Question: I am creating a minecraft clone, and whenever I move the camera even a little bit fast there is a big tear between the chunks as shown here:

Each chunk is 32x32x32 cubes and has a single vertex buffer for each kind of cube, in case it matters. I am drawing 2D text on the screen as well, and I learned that I had to set the graphic device state for each kind of drawing. Here is how I'm drawing the cubes:
'''
GraphicsDevice.Clear(Color.LightSkyBlue);
#region 3D
// Set the device
device.BlendState = BlendState.Opaque;
device.DepthStencilState = DepthStencilState.Default;
device.RasterizerState = RasterizerState.CullCounterClockwise;
// Go through each shader and draw the cubes of that style
lock (GeneratedChunks)
{
foreach (KeyValuePair<CubeType, BasicEffect> KVP in CubeType_Effect)
{
// Iterate through each technique in this effect
foreach (EffectPass pass in KVP.Value.CurrentTechnique.Passes)
{
// Go through each chunk in our chunk map, and pluck out the cubetype we care about
foreach (Vector3 ChunkKey in GeneratedChunks)
{
if (ChunkMap[ChunkKey].CubeType_TriangleCounts[KVP.Key] > 0)
{
pass.Apply(); // assign it to the video card
KVP.Value.View = camera.ViewMatrix;
KVP.Value.Projection = camera.ProjectionMatrix;
KVP.Value.World = worldMatrix;
device.SetVertexBuffer(ChunkMap[ChunkKey].CubeType_VertexBuffers[KVP.Key]);
device.DrawPrimitives(PrimitiveType.TriangleList, 0, ChunkMap[ChunkKey].CubeType_TriangleCounts[KVP.Key]);
}
}
}
}
}
#endregion
'''
The world looks fine if I'm standing still. I thought this might be because I'm in windowed mode, but when I toggled full screen the problem persisted. I also assume that XNA is double buffered by itself? Or so google has told me.
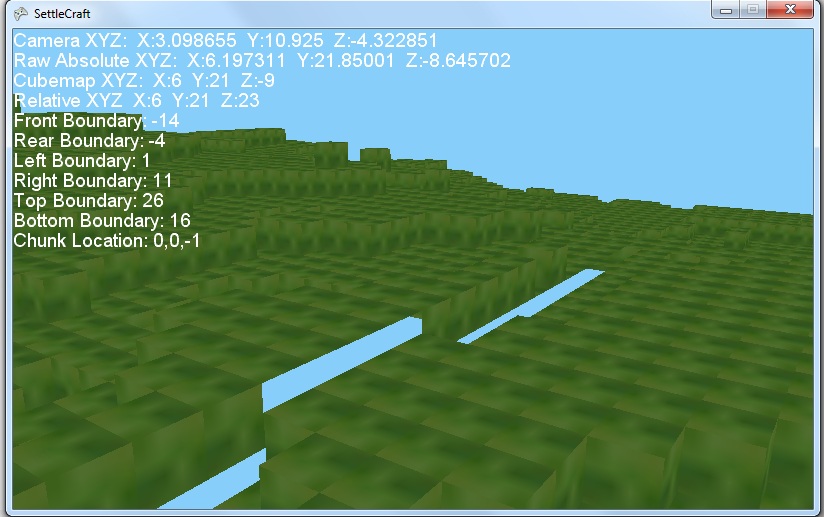
Answer: The fix so far has been to use 1 giant vertex buffer. I don't like it, but that's all that seems to work.